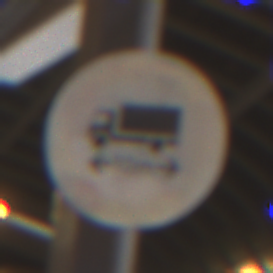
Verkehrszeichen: TatsaechlicheLaenge
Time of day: NotSpecified
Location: Indoor (Urban)
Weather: NotSpecified
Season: NotSpecified
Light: Artificial